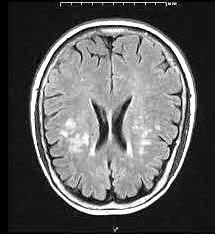
Label: notumor